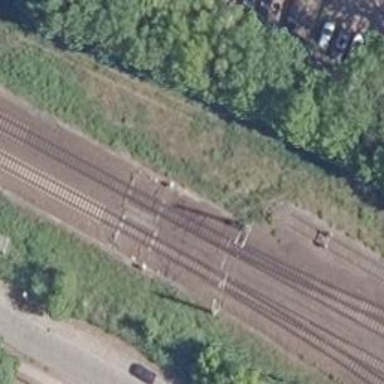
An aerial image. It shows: Railway switch.